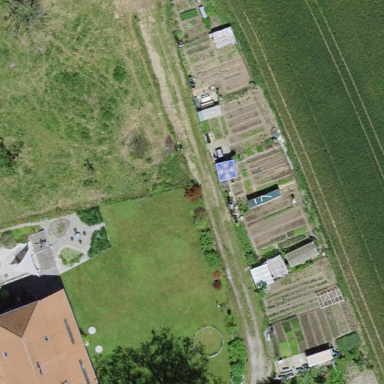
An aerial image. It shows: Area designated for allotments.